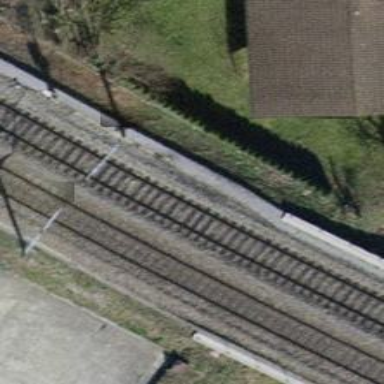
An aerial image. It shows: Railway bridge with electrified tracks and single rail.